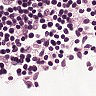
Metastatic tissue present: no